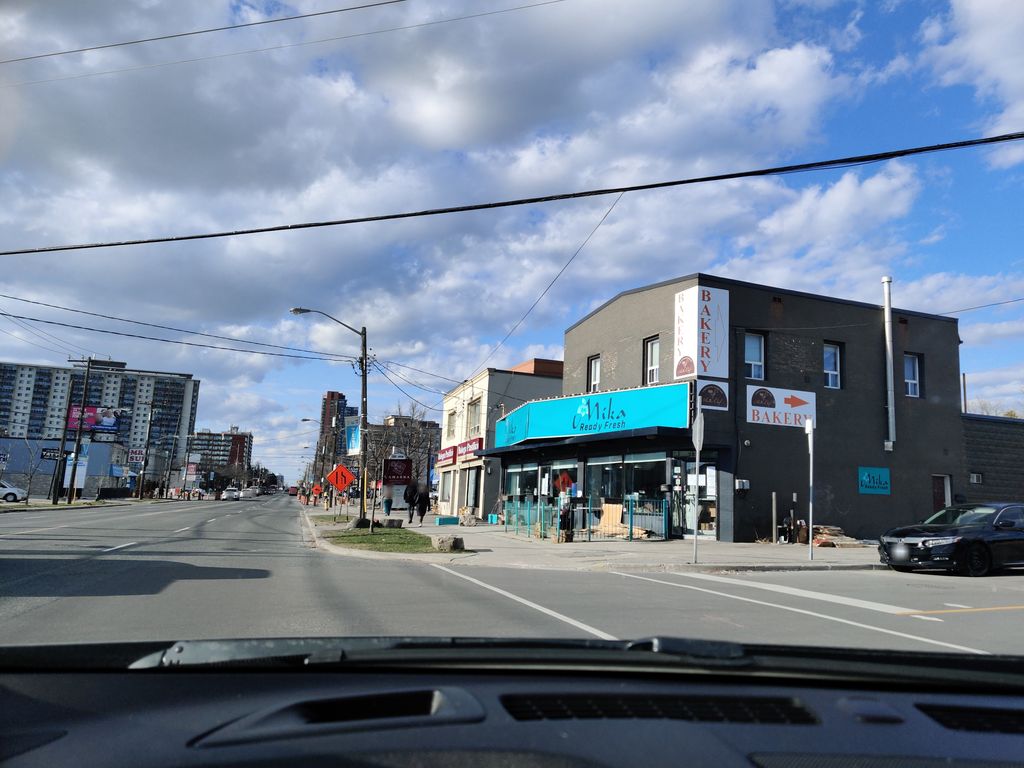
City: toronto